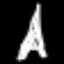
Label: The Eiffel Tower